Question: How can I make it so that a ListViews control's background color for items varies from item to item like in WinAmp, along with changing the column header colors?

If you look closely you can see the first item is a dark gray and the second is black and so on.
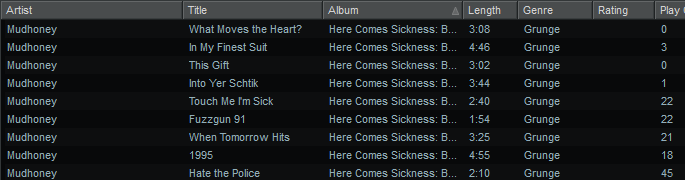
Answer: You can set the 'ListViewItem.BackColor' property, however this has to be done manually for each alternating line. Alternatively you could use a 'DataGridView' which has an 'AlternateRowStyle' property that would do this automatically - albeit you'll need to databind your rows in a collection of sorts which is a whole other topic.
For the simple case:
'''
foreach (ListViewItem item in listView1.Items)
{
item.BackColor = item.Index % 2 == 0 ? Color.Red : Color.Black;
}
'''